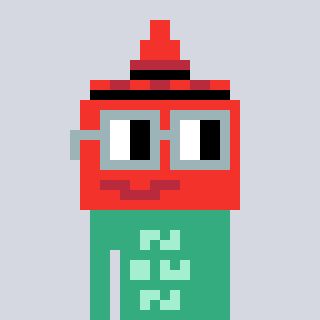
a pixel art character with square dark gray glasses, a ketchup-shaped head and a teal-colored body on a cool background